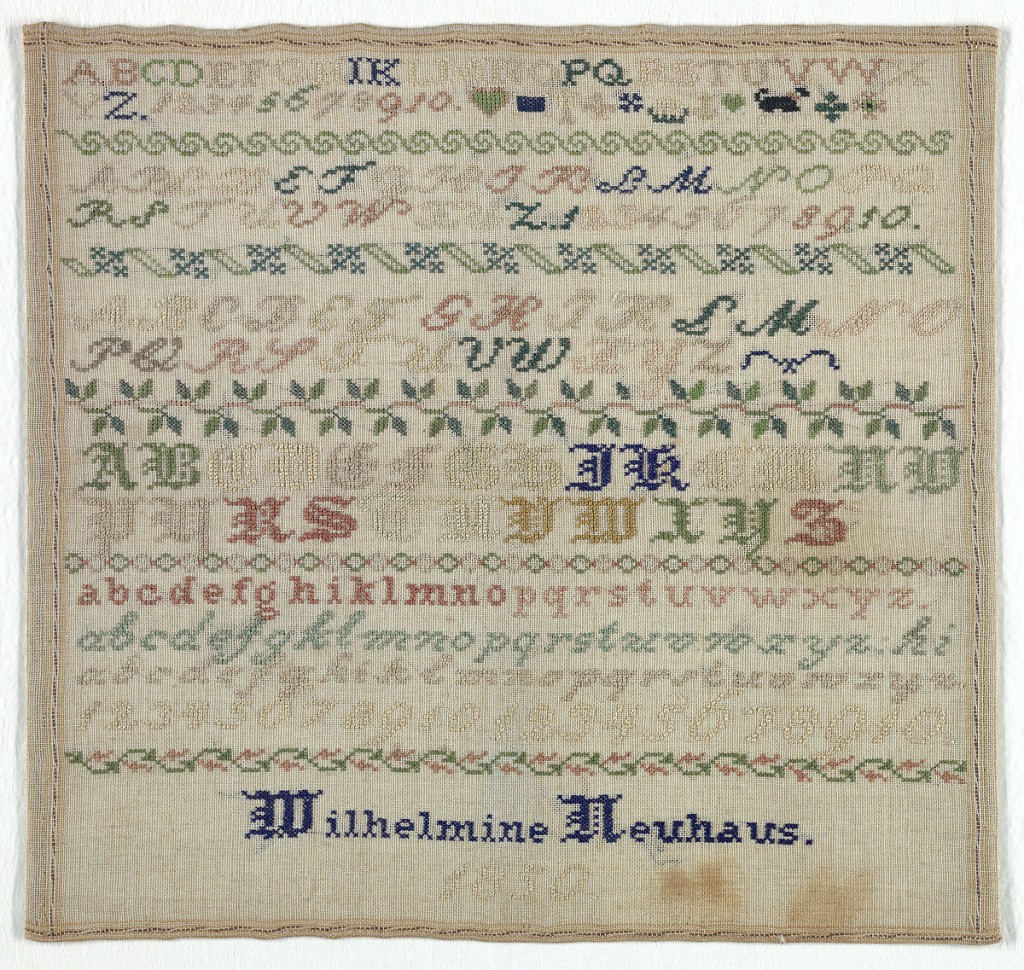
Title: Sampler
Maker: Wilhelmine Neuhaus
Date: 1850
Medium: silk on cotton Technique: cross stitch on plain weave foundation
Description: Seven alphabets in differing lettering and four sets of numbers divided by five borders. Signed "Wilhelmine Neuhaus 1850."